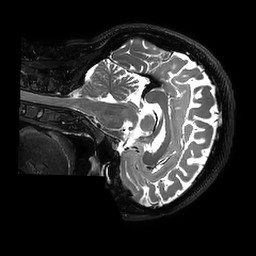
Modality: T2w
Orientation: sagittal
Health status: ill
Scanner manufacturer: philips
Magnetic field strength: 3 T
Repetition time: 2.5 s
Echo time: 0.331 s